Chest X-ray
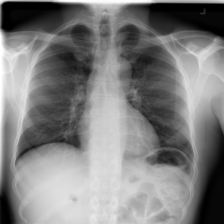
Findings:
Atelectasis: negative
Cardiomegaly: negative
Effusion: negative
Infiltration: negative
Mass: negative
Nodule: negative
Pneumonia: negative
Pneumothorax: negative
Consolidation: negative
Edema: negative
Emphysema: negative
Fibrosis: negative
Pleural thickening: negative
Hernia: negative